Interaction volume radius: 5 \u00c5
Interaction volume height: 25 \u00c5
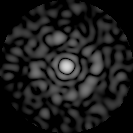
Disorder parameter: 0.8266